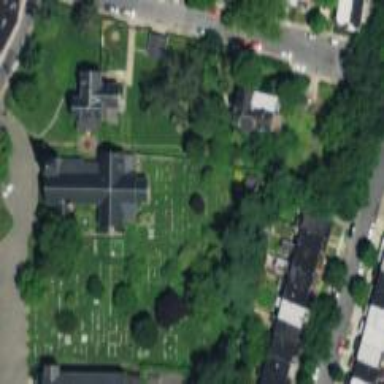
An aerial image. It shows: Graveyard.